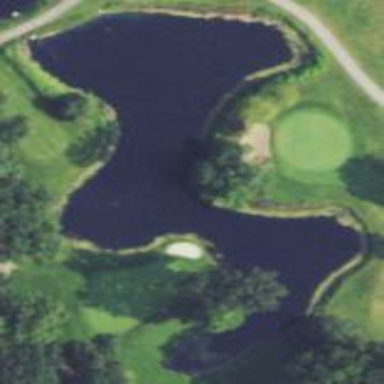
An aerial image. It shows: Pond with natural water.